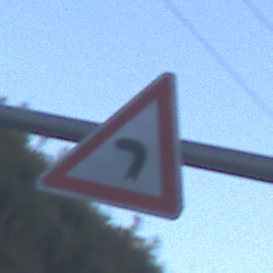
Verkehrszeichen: KurveLinks
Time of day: SunriseSunset
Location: Outdoor (RoadRail)
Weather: Clear
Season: NotSpecified
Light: Natural